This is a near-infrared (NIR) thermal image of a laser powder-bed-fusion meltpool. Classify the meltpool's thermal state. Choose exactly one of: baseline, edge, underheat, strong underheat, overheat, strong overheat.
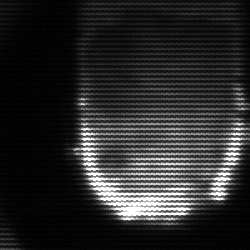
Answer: baseline